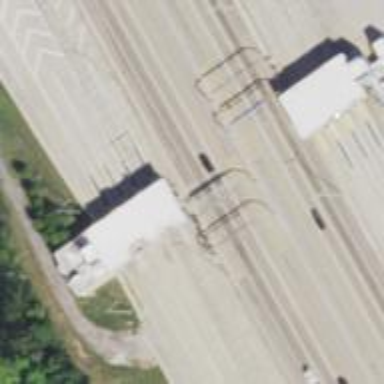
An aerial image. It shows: Toll gantry on the road.